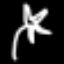
Label: palm tree